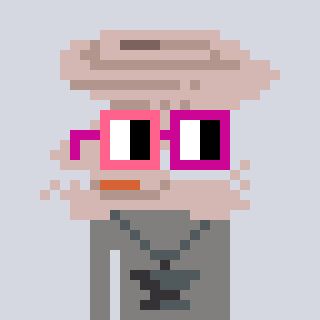
a pixel art character with square pink and red glasses, a tornado-shaped head and a bluegrey-colored body on a cool background